Question: Recently, I have installed 'MediaWiki version 1.22' onto my local machine.
I have added few templates pages, when I'm trying to use them, it displays
'Template loop detected:'

I also deleted some of old pages using admin login, but still it showing the same problem.
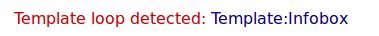
Answer: Template loops happen when two templates are <URL> each other, for example
Template:Foo contains
'{{bar}}'
while Template:Bar contains
'{{foo}}'
This can happen also through intermediate templates, e.g. foo transcludes bar which transcludes baz which transcludes foo.
Since I haven't seen your templates I can't tell what exactly is wrong, but the general advice is to look at your templates' source.